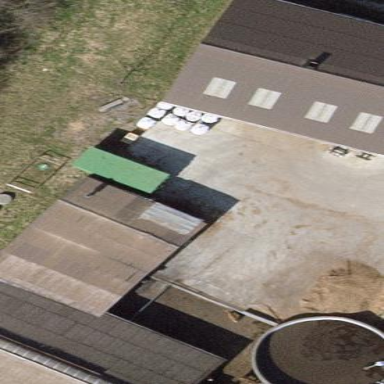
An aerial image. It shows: View of roof of building.